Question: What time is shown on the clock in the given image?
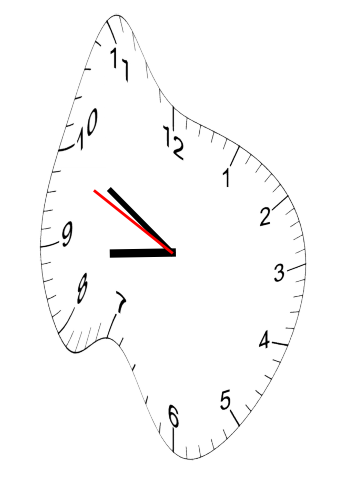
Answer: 08:49:49